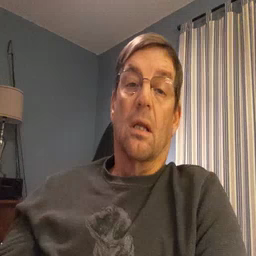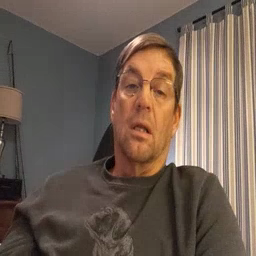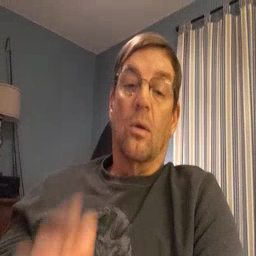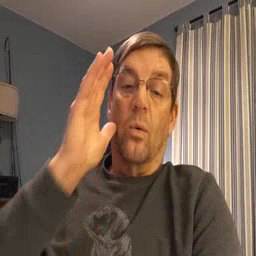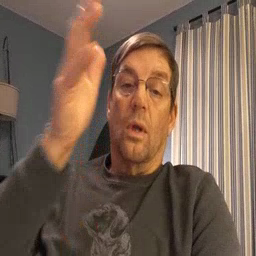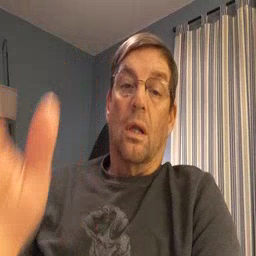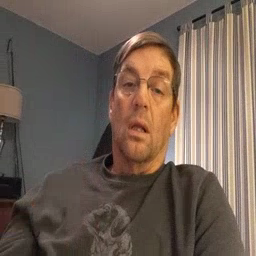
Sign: will